Question: What I'm trying to do here is create a sql statement to go after some WHERE conditions, this statement is $build. What I'm attempting to do here is take the integer $age which is a value in months, and then I want the statement to make it so that only results older than $age months are returned in my sql statement. The column datetime contains the age of the row in the table, screenshot of the column

'''
$sql="SELECT * FROM $tbl_name WHERE type='plugin' and access_restriction<'$permissions'";
if ($age!=""){
$time = date('H:i:s', time());
$years = date('Y');
$months = date('m');
$days = date('d');
$newmonths = $months - $age;
while ($newmonths <=0) {
$years = $years - 1;
$newmonths = $newmonths +12;
}
$age = $years . "/" . $months . "/" . $days . " " . $time;
$build = $build . " and datetime<CAST('" . $age . "' AS DATE)";
}
$sql = $sql . $build;
'''
I included $sql at the beginning and $sql . $build at the end so you can see how they fit together
Thanks for any help, If I've worded something badly or you don't understand please comment.
Note, if $age = 0; initially it returns the values
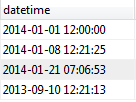
Answer: If you want to have the date 5 months in the past you can do this:
'''
$howManyMonthsBack = 5;
$dateAgo = date('Y-m-d H:i:s', mktime(date('H'), date('i'), date('s'), date('m') - $howManyMonthsBack , date('d'), date('Y')));
'''
and then in mysql you should use datediff(date1, date2) to compare dates:
'''
WHERE datediff(DATE_COLUMN, $dateAgo) >= 1
'''
or you could use something like this:
'''
WHERE DATE_COLUMN <= NOW() - INTERVAL 5 MONTHS
'''